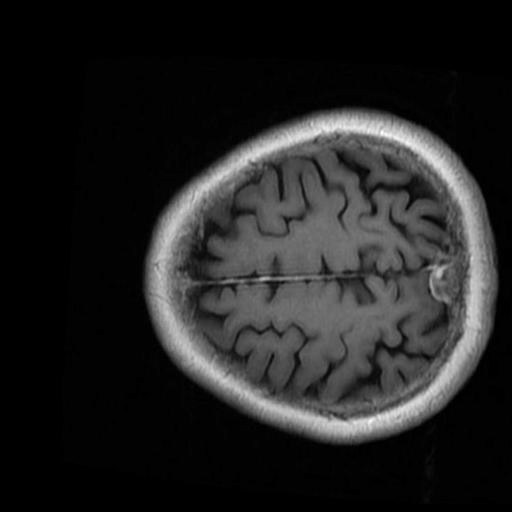
Label: brain_menin